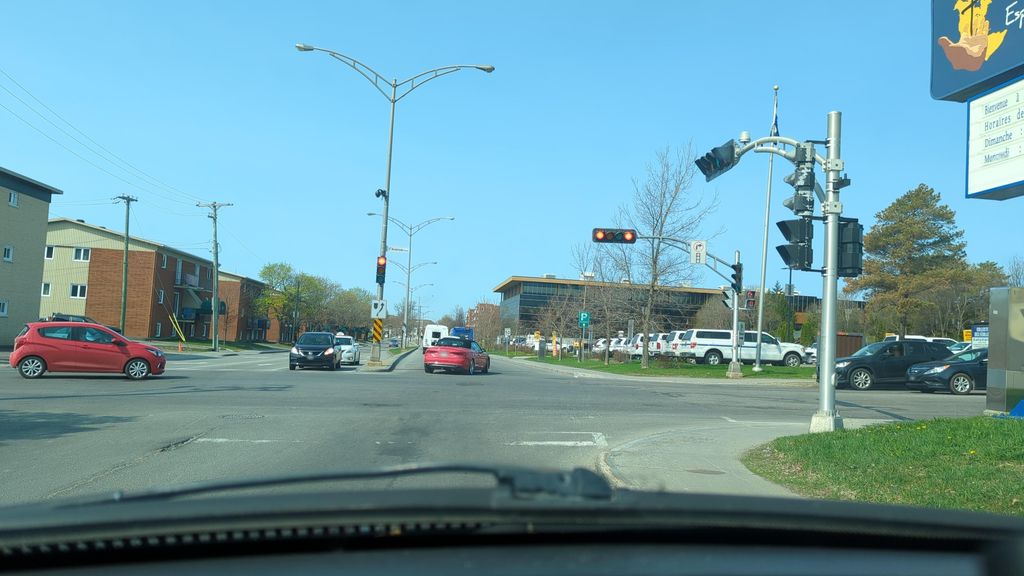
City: quebec_city